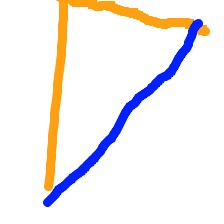
Shape: triangle